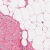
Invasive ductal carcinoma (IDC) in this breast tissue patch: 0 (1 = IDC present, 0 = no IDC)